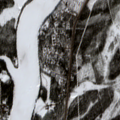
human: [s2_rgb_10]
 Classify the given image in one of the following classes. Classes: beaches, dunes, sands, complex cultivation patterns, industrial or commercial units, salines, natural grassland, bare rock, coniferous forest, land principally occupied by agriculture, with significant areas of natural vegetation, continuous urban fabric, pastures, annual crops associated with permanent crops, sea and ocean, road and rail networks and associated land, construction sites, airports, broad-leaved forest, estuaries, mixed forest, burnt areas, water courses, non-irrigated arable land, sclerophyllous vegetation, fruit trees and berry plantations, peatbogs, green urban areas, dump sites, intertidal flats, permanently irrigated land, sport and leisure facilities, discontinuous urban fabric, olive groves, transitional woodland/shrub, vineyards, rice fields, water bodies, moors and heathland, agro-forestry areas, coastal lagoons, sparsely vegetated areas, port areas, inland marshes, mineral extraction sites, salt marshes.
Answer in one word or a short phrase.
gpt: discontinuous urban fabric, mixed forest, transitional woodland/shrub, peatbogs, water courses